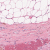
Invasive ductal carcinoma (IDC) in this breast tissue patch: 0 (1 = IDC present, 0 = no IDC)